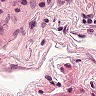
Metastatic tissue present: no